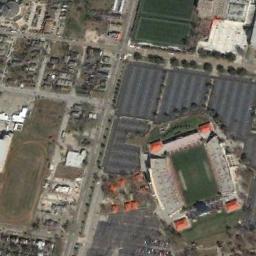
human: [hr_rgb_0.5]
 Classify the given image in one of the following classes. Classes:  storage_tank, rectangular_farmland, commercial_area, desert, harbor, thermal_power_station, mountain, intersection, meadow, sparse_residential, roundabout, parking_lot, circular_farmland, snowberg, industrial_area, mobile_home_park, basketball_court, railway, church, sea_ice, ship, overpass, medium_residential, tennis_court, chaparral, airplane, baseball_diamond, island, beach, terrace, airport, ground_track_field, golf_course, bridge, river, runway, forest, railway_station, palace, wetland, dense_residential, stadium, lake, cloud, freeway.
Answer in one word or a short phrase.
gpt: stadium